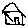
Label: house